五年级 · 立体几何学
如图, 把一个长方体的木块沿着虚线锯成两段, 表面积增加( )平方厘米。

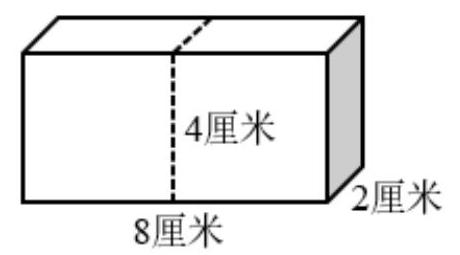
答案: 解16

【分析】通过观察图形可知, 长方体的长是 8 厘米, 宽是 2 厘米, 高是 4 厘米, 把这个长方体木块沿着图片的虚线锯成两段, 表面积增加两个截面的面积, 根据长方形的面积公式: $\mathrm{S}=\mathrm{ab}$, 把数据代入公式解答。

【详解】 $4 \times 2 \times 2$

$=8 \times 2$

$=16$ (平方厘米)

表面积增加 16 平方厘米。

【点睛】此题考查的目的是理解掌握长方体表面积的意义及应用, 长方形的面积公式及应用。